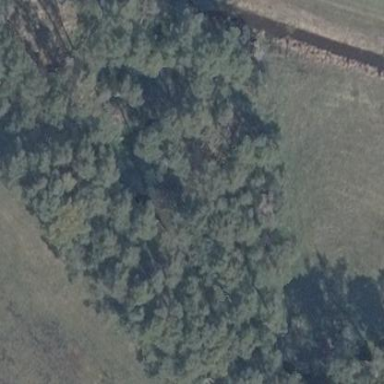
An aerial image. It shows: Forest area.